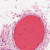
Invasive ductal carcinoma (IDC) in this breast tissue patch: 0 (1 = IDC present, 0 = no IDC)